六年级 · 计数
 用火柴棒搭三角形如下图:

搭 1 个三角形用 $(\quad)$ 根, 搭 2 个三角形用 $(\quad)$ 根, 搭 3 个三角形用 $(\quad)$根, 搭 5 个三角形用 $(\quad)$ 根。
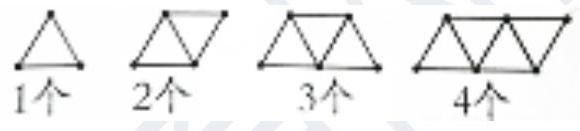
答案: $3 \quad 5$
    $7 \quad 11$